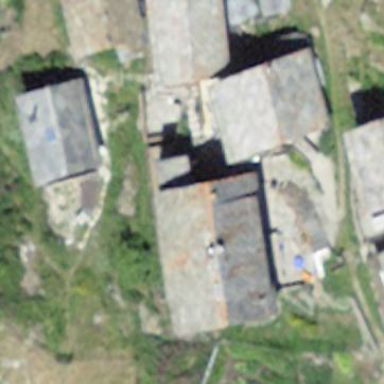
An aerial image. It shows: Gabled house with gray roof.